Field crop: maize
Growth stage: 2
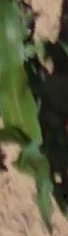
Species: maize